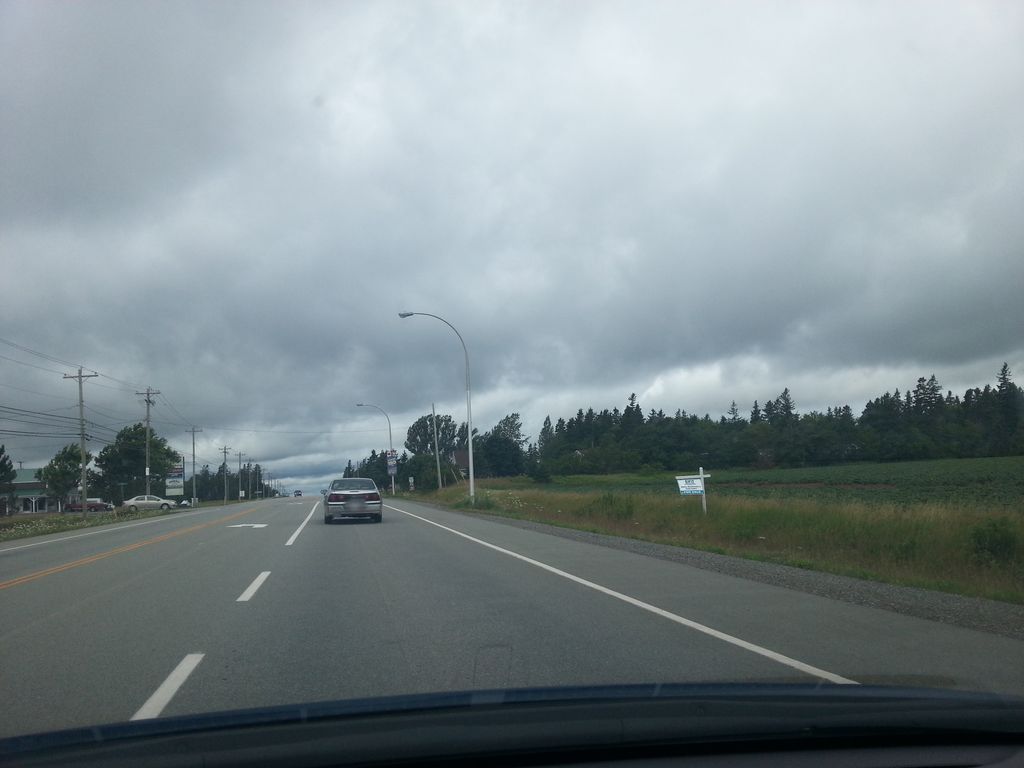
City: charlottetown